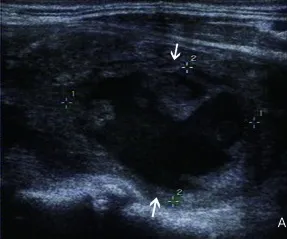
Thyroid tuberculosis in a 45-year-old patient. (A) Sonogram image revealing an ovoid-shaped, heterogeneous, hypoechoic nodule with ill-defined margins in the left thyroid lobe, resembling a cystic nodule with fluid space (white arrow).
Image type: radiology (ultrasound)